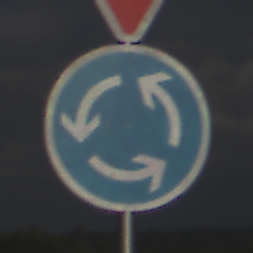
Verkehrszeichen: Kreisverkehr
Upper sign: VorfahrtGewaehren
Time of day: MorningAfternoon
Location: Outdoor (Nature)
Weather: PartlyCloudy
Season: NotSpecified
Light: Natural